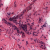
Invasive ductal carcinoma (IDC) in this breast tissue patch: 0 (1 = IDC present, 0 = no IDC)